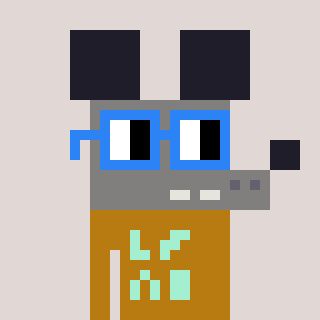
a pixel art character with square blue glasses, a mouse-shaped head and a gold-colored body on a warm background